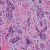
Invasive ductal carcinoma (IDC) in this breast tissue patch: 1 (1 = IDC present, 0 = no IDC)